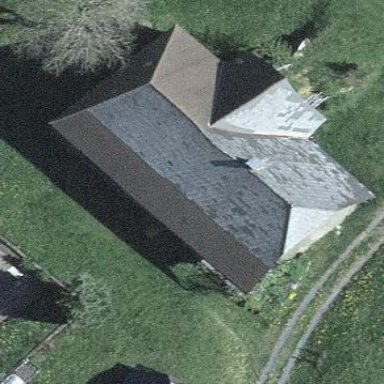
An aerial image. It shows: Farm building.